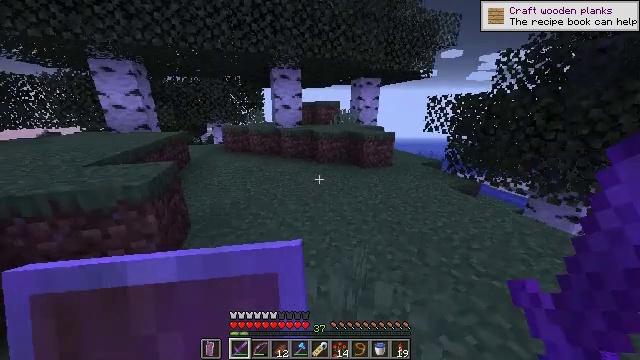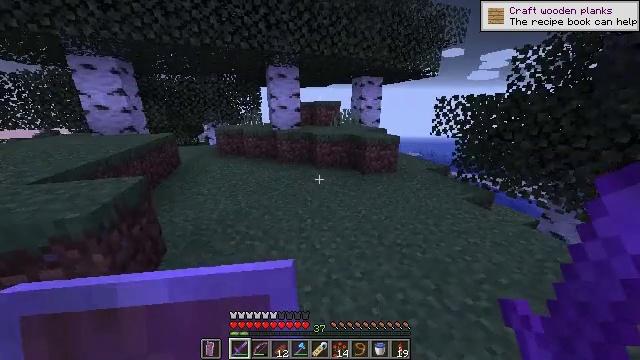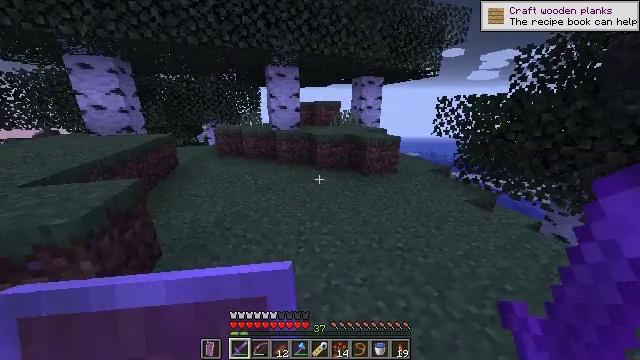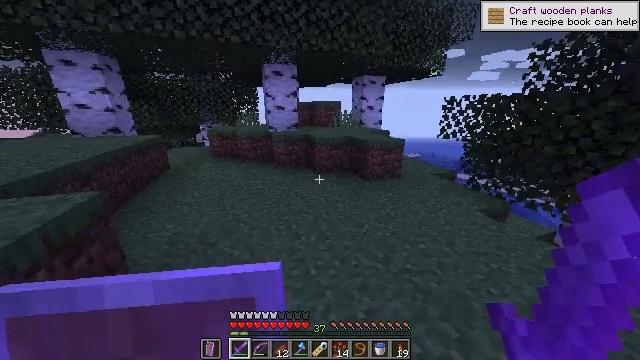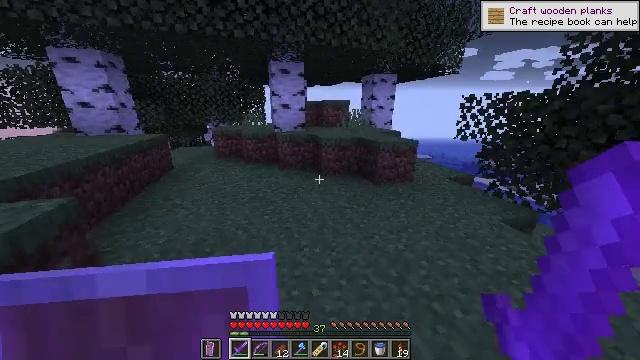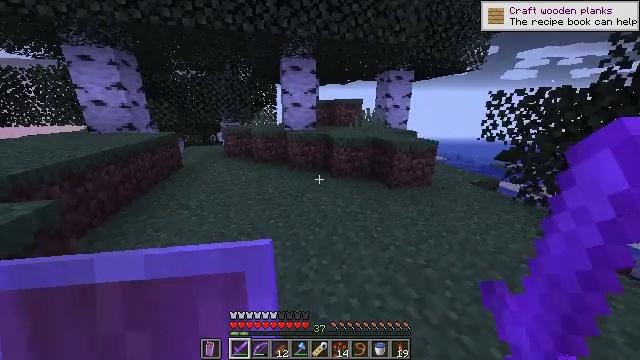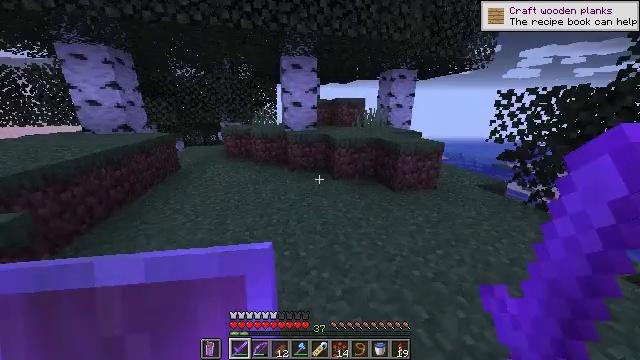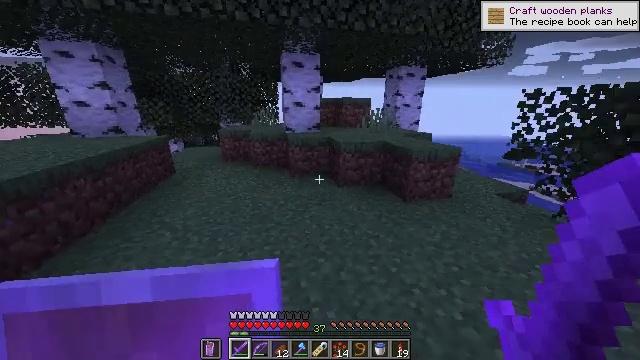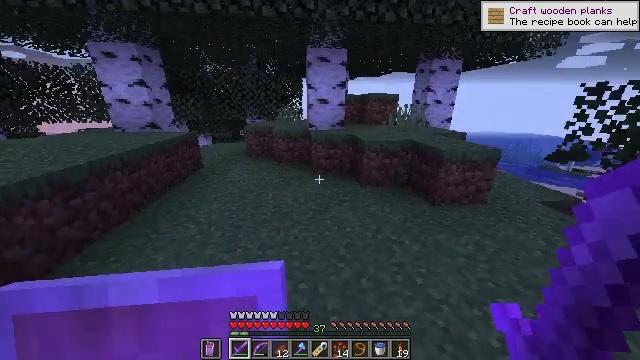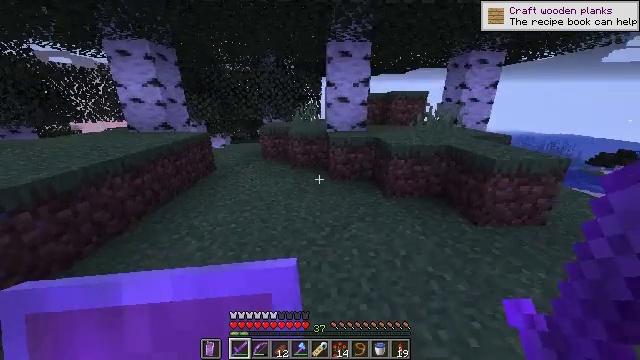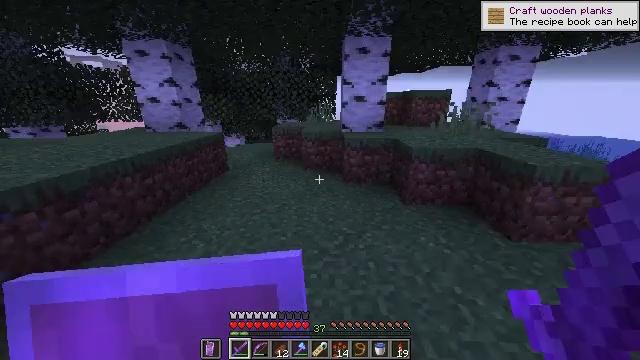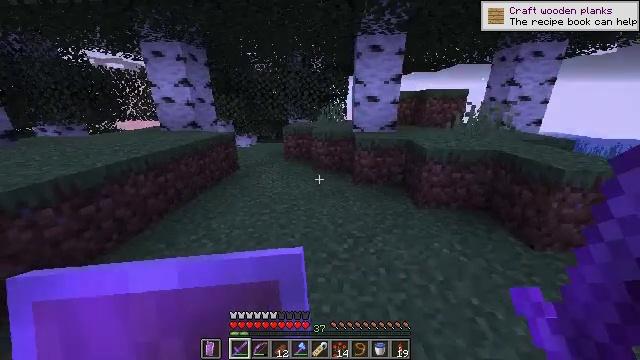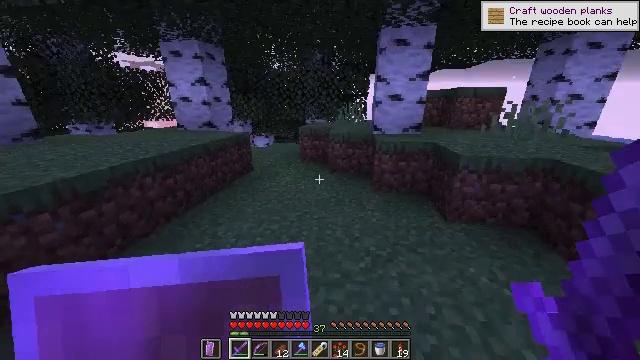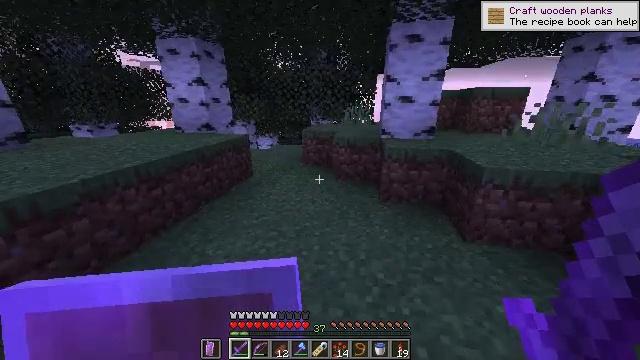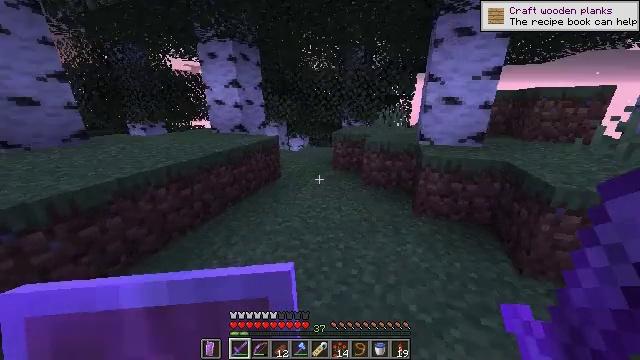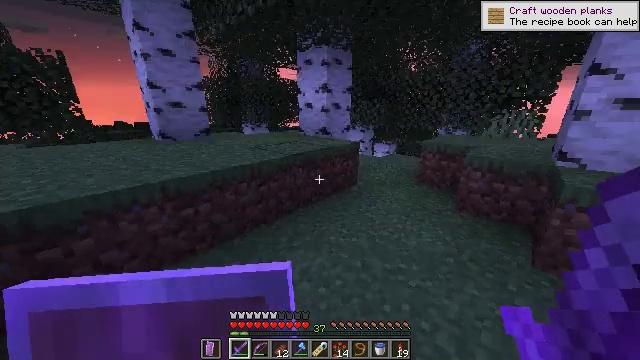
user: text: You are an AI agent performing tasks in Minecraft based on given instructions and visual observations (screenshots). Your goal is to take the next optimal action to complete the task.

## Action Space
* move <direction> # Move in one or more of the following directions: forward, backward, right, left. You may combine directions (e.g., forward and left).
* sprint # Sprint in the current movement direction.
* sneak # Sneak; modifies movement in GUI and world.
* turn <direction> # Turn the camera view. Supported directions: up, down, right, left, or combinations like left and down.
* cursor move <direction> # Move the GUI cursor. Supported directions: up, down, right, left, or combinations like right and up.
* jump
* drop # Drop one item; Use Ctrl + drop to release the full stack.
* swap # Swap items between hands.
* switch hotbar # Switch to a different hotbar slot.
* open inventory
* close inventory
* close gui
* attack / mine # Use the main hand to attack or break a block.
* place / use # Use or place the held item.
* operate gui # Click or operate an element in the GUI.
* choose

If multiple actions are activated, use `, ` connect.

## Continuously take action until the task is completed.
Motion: motion action
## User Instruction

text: Hunt the zombie.
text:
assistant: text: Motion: move forward, sprint
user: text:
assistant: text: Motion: move forward, sprint
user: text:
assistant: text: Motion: move forward, sprint
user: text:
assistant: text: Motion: move forward, sprint, turn left
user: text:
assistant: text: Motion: move forward, sprint, turn left
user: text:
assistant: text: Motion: move forward, sprint
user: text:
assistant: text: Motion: move forward, sprint
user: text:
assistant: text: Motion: move forward, sprint, turn left
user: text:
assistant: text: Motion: move forward, sprint, turn left
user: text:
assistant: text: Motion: move forward, sprint, turn left
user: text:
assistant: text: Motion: move forward, sprint, turn left
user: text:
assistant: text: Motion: move forward, sprint, turn left
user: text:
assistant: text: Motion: move forward, sprint, turn left
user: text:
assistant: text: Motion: move forward, sprint, turn left
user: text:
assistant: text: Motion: move forward and move right, sprint, turn left
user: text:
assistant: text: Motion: move forward and move right, turn left and up
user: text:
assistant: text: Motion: move forward and move right, turn left and up
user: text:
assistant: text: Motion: no_op
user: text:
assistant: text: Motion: no_op
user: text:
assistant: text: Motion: turn left and down
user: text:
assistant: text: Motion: turn left and down
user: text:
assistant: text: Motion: turn left and down
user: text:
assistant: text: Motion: move back, turn left and down
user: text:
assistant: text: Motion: move back, turn left and down
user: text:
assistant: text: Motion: move back
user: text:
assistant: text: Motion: move back
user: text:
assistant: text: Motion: turn left
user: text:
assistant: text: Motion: move left, turn left
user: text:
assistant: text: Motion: move left
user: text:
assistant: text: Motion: move left, turn left